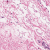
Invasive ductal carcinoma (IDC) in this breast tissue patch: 0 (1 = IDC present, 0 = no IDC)